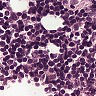
Metastatic tissue present: no